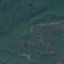
Label: Forest